Brain MRI, t2w sequence, axial 2D slice.
Patient: age 29, sex F, weight 95 kg, height 1.95 m
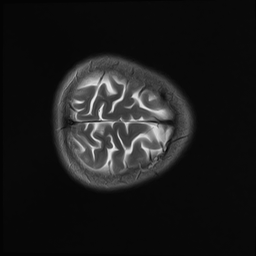